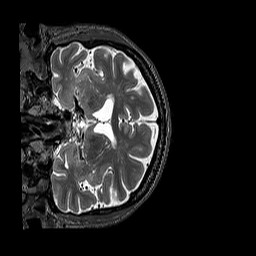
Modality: T2w
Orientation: coronal
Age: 72
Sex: male
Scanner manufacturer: siemens
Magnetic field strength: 3 T
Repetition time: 3.2 s
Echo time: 0.567 s